Aerial crown-view tile of a tropical tree (Barro Colorado Island, Panama), acquired 20241112:
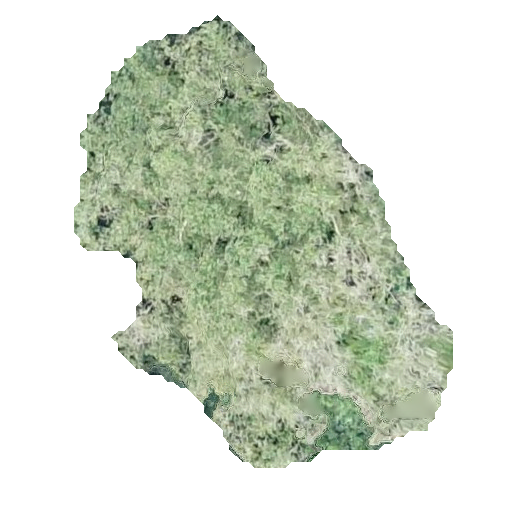
Species: Terminalia oblonga
GBIF accepted scientific name: Terminalia oblonga
Crown area: 163.379 m²